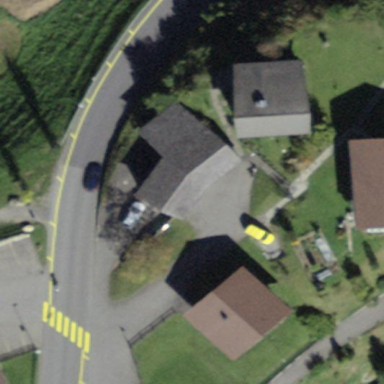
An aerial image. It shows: Garage.